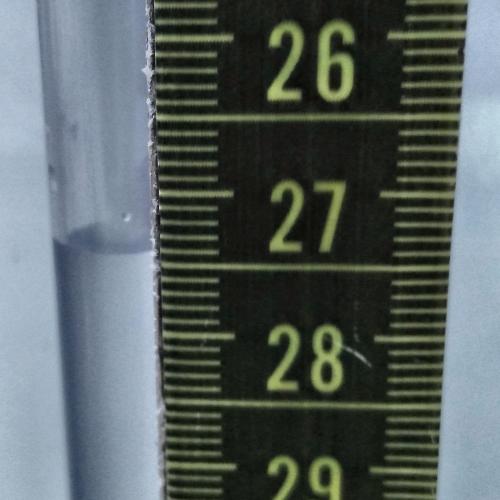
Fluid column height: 27.4 cm